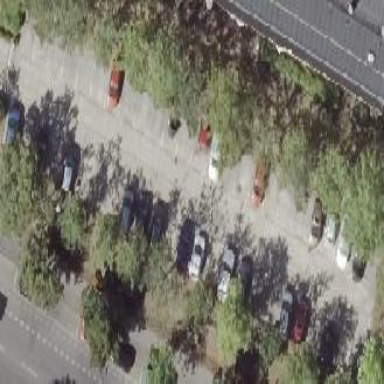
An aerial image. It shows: Parking area with surface.